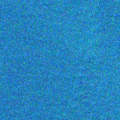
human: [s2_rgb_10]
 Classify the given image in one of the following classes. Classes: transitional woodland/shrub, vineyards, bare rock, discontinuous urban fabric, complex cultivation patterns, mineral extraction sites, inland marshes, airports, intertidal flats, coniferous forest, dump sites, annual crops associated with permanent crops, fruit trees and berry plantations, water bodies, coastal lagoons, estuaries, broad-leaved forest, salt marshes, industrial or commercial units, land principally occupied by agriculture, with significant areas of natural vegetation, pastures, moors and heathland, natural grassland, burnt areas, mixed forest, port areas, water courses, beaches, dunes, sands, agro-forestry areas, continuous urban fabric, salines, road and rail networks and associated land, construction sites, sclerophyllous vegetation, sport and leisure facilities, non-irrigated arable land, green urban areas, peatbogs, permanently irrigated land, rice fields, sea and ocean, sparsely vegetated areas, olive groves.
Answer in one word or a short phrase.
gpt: sea and ocean